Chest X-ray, PA view. Patient: 56 years old, sex M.
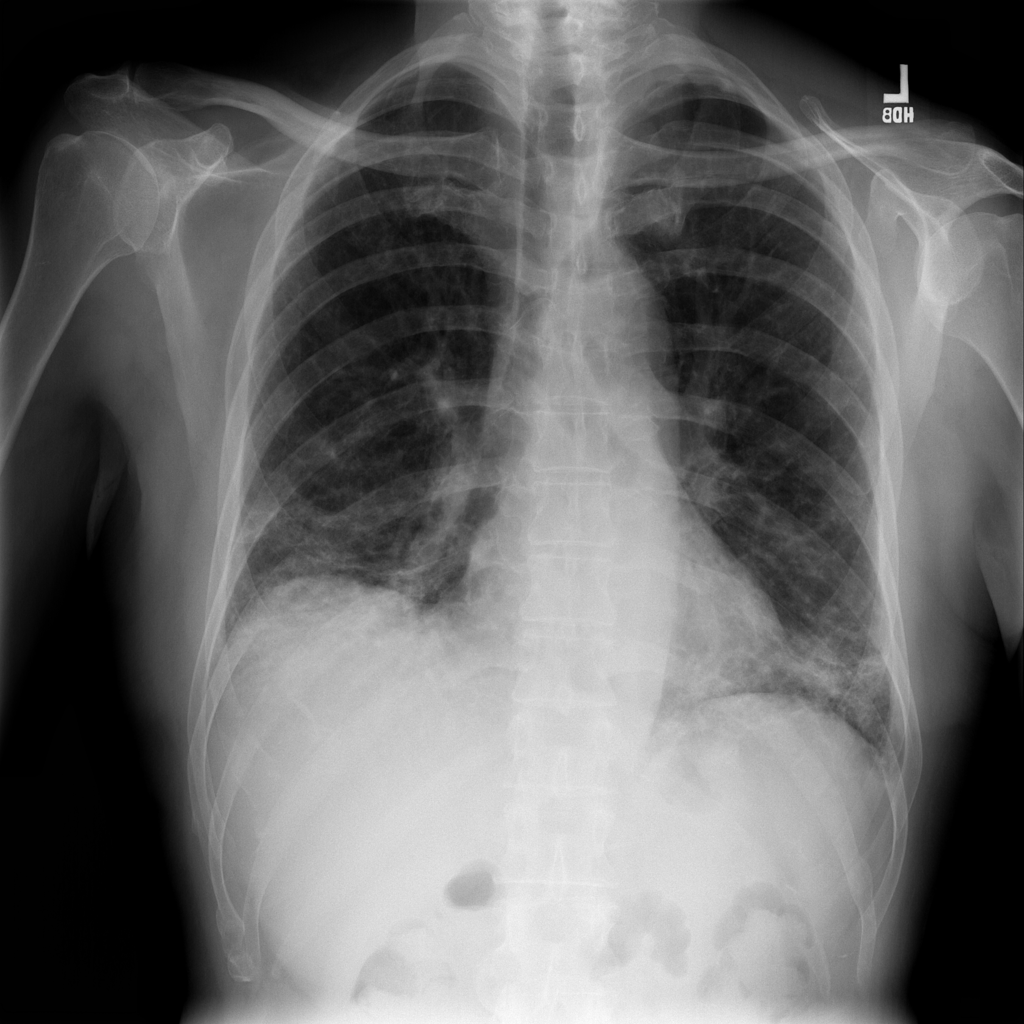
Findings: Fibrosis, Infiltration